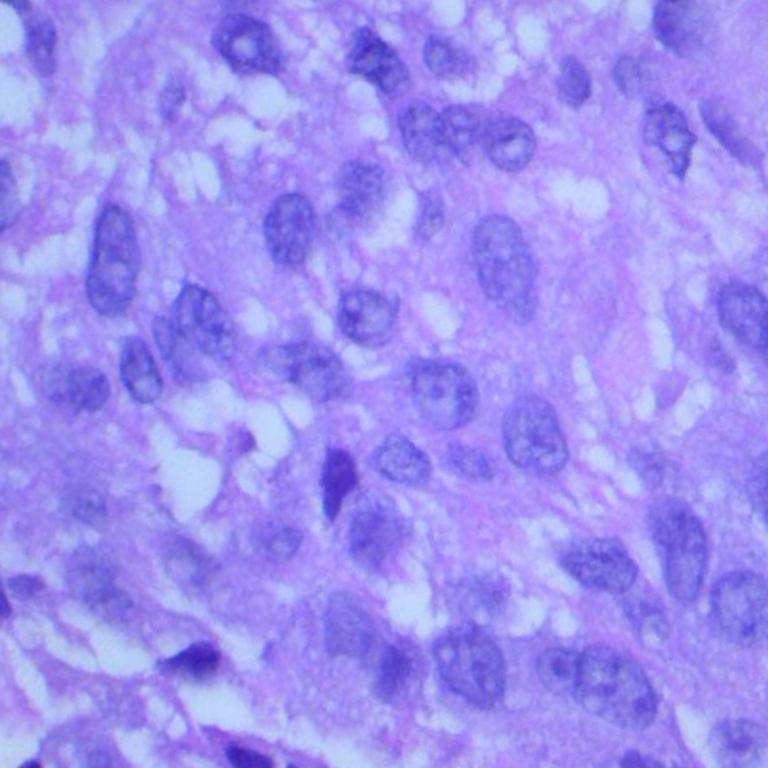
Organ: lung
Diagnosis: squamous carcinomas